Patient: sex M, age 45
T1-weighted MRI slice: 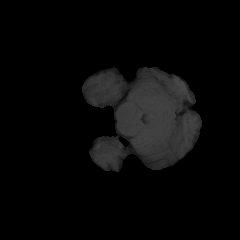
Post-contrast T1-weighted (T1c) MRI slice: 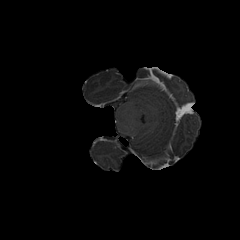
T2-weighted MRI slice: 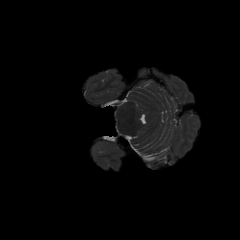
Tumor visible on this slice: no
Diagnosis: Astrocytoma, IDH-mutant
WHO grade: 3